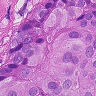
Metastatic tissue present: yes